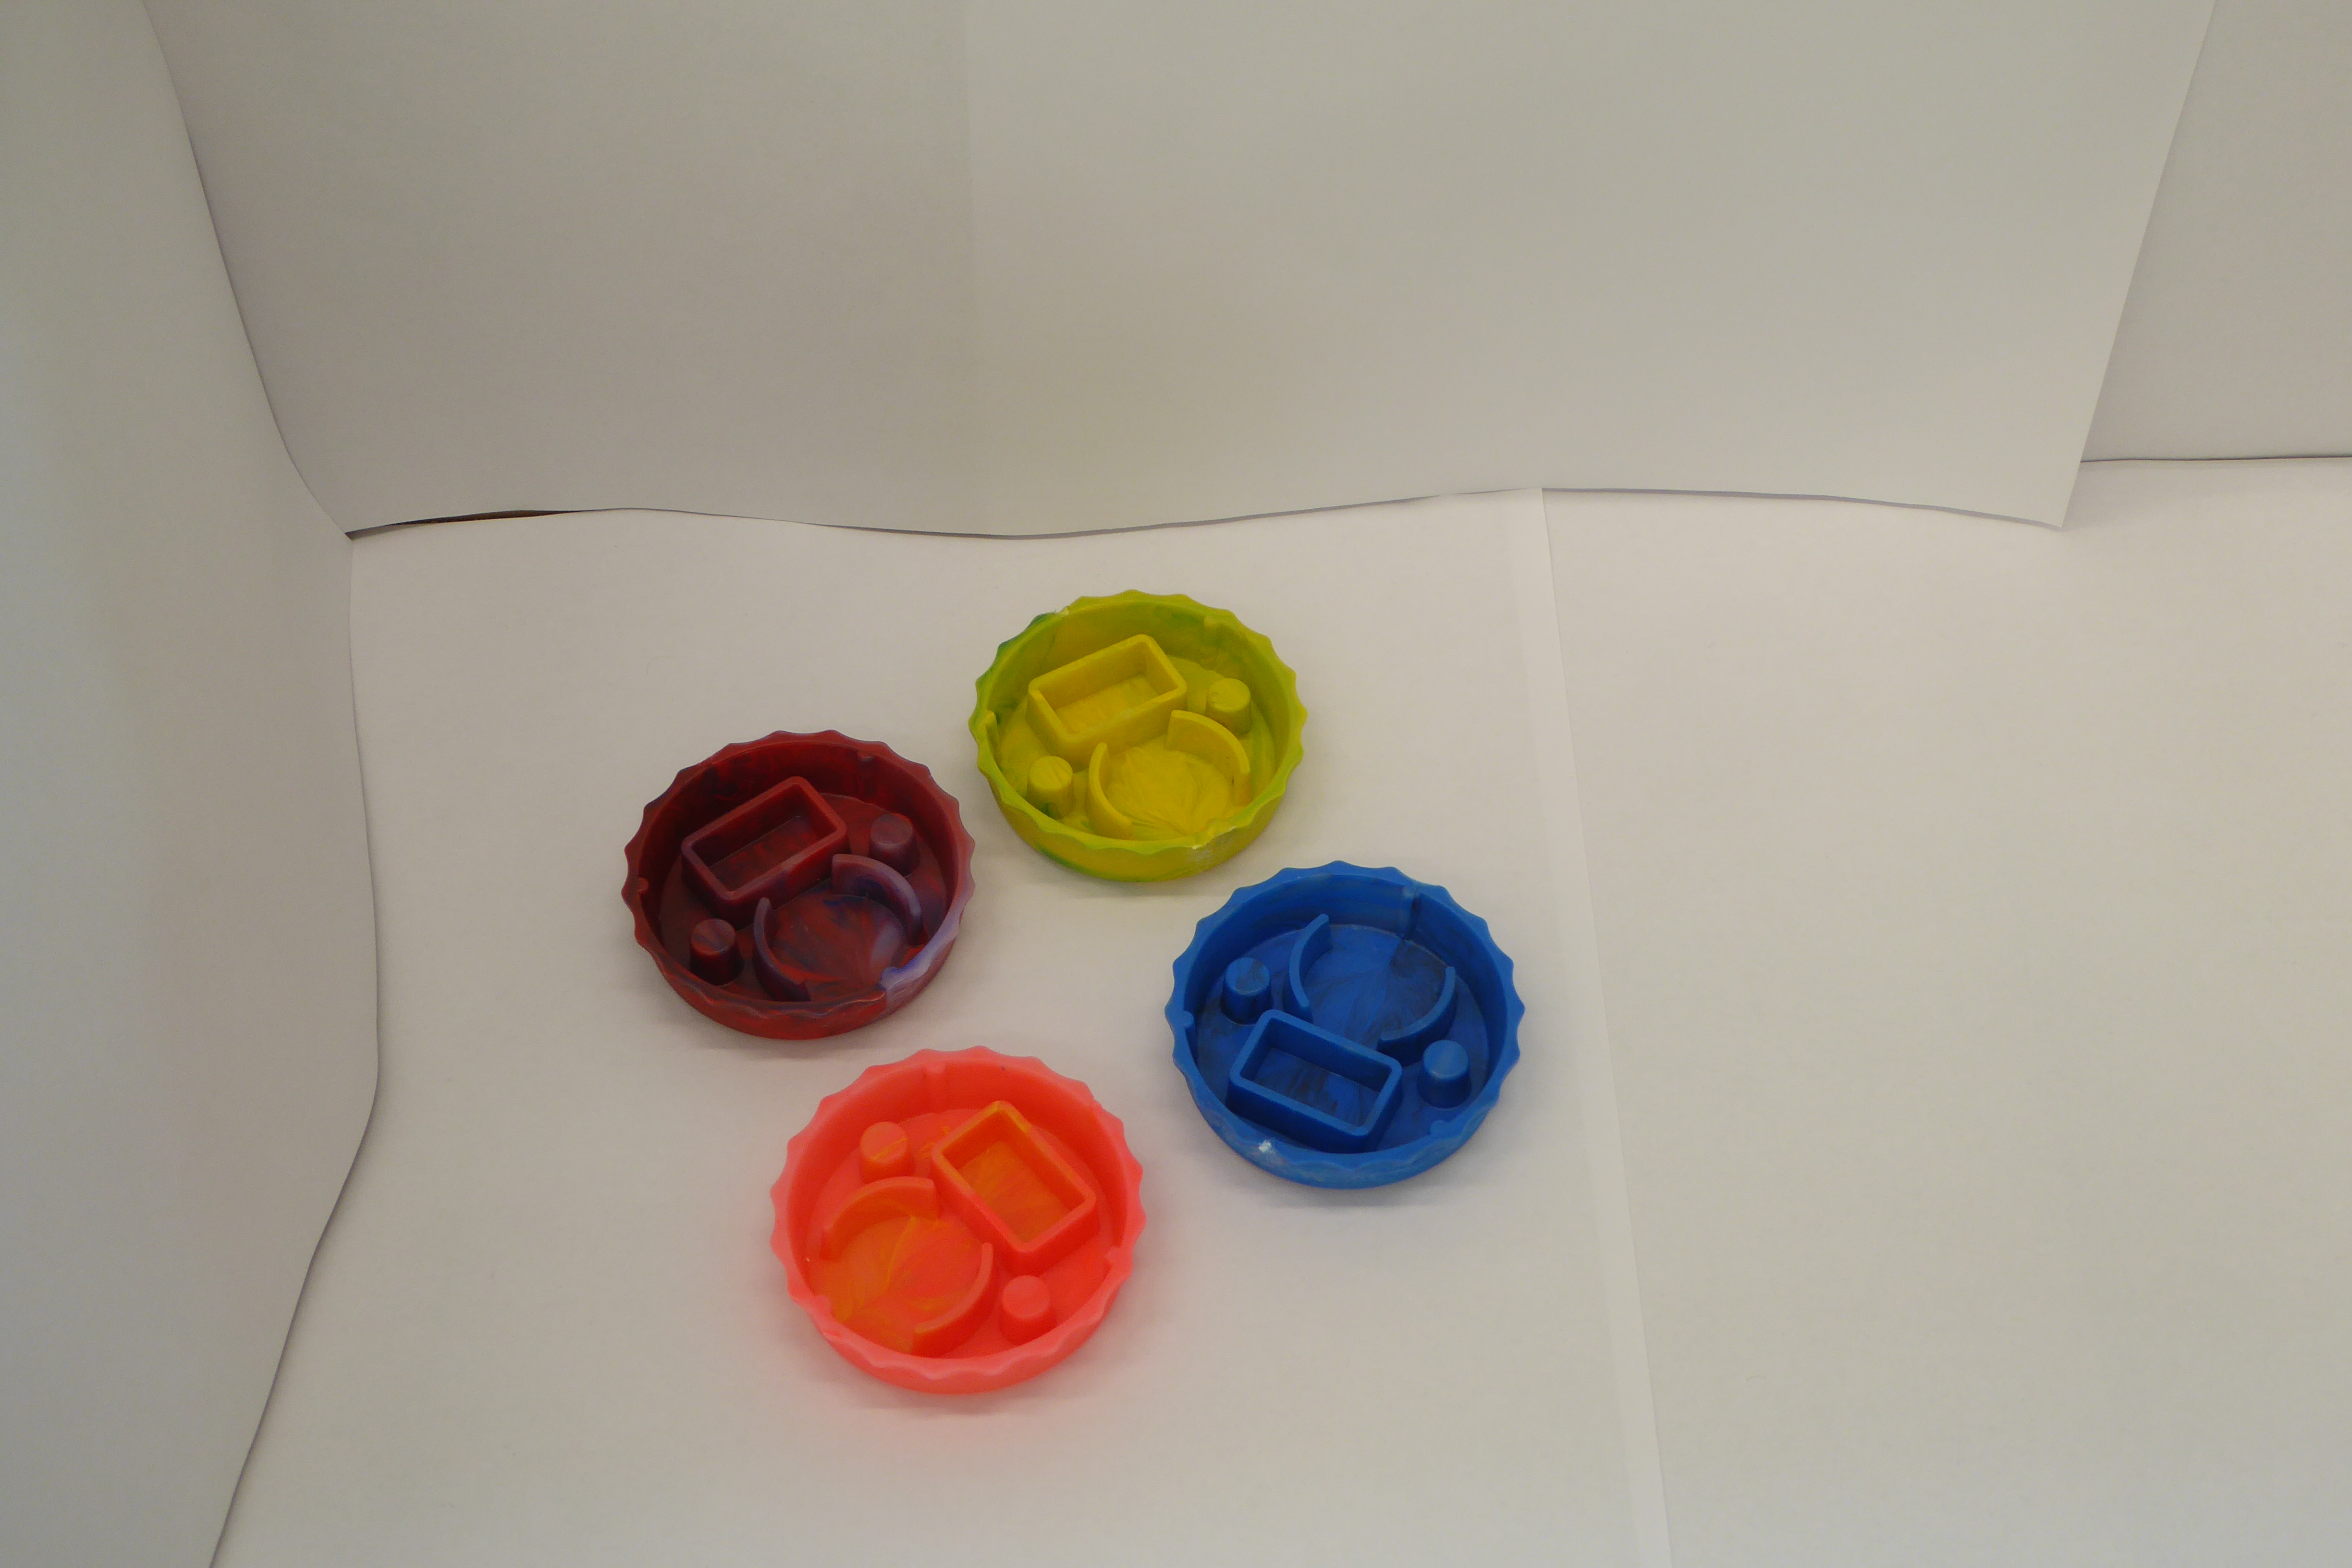
Label: Bottle Opener - Cover